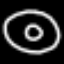
Label: donut